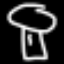
Label: mushroom